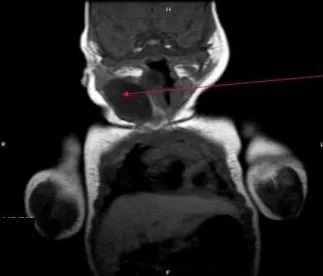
Initial magnetic resonance imaging of the neck showing right sided cystic hygroma, pushing the neck structures to the left.
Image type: radiology (mri)